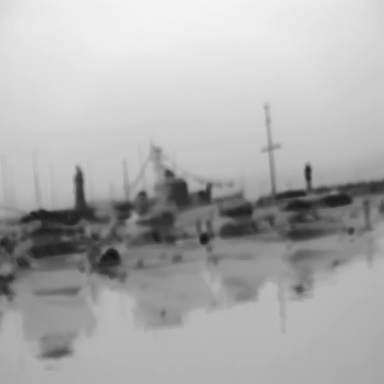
There are four canoes in the infrared image.